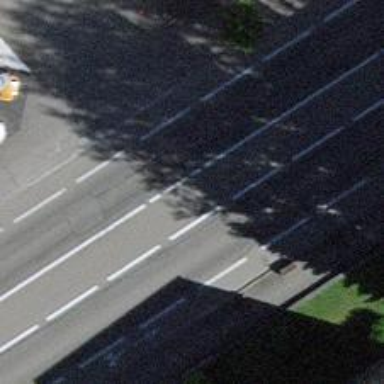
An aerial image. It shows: Secondary road with designated cycle lanes on both sides.